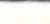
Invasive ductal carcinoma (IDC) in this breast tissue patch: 0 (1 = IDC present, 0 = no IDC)